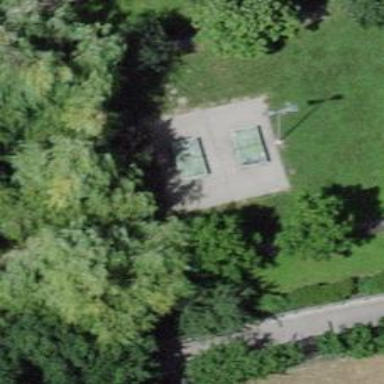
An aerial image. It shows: Table tennis table in leisure land area.